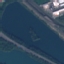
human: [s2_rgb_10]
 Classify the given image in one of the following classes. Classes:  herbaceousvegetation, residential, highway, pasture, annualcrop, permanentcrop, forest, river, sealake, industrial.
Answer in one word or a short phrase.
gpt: River